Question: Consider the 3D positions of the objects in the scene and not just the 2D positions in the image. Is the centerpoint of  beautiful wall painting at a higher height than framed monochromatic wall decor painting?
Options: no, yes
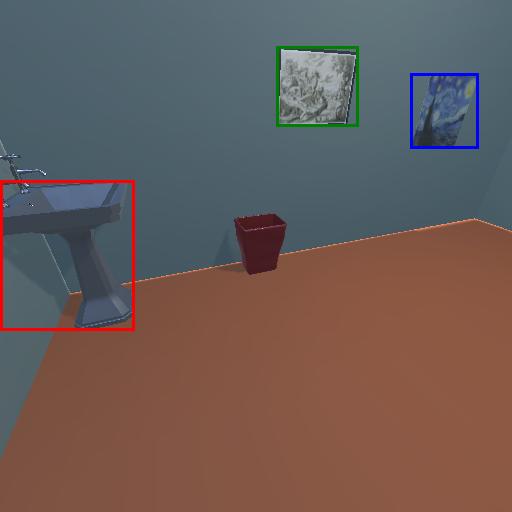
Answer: no